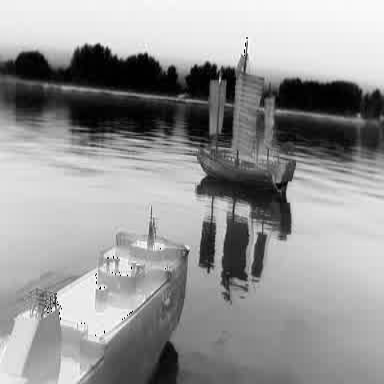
There is a container_ship in the infrared image.